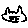
Label: cat